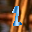
Label: 1